Question: My Question is very simple.I have implemented google analytics in my Android App.Everything is working perfectly.There is no problem in my code.
But i am encountering a little problem in using google analytics console. i want to apply filter for screen views in google analytics.Given below i attached the picture for complete understanding.
<URL>

I have pointed out filter in picture that is showing the screens Name of my android app for last 30 min. i believe that is default filter of google analytics for screen views.i want to see it for Last one hour OR Last two hour OR Last day.
So what should i do for apply filter for last hour or day?
: I want to see the same table that is in attached picture. i don't want the customization report because there is not mention the screen name,app version,screen views in customization report.There is just showing the count of screen views.but i want to see the same table that is showing the attached picture.
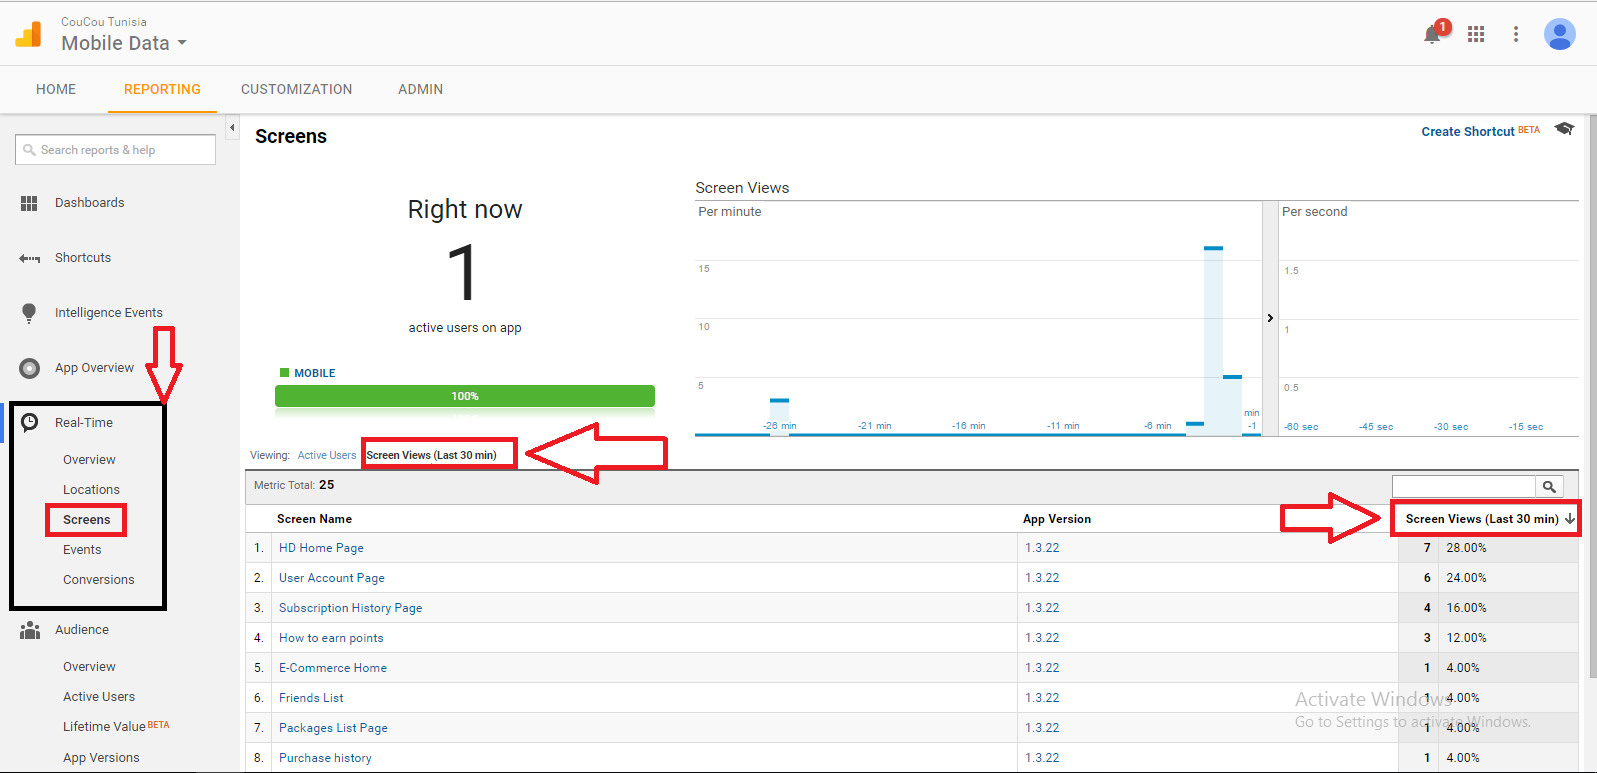
Answer: TL;DR: no you can't
Google Analytics has 2 reporting Api, the core and the realtime. Both api has more or less the same behaviour in the api and in the interface . So in this case can be applied to the interface and the API
The first one is used in all the report (except that section), this report usually takes 24-48 hours in processing for free user and a couple of hours for premium, here is where the data is more flexible and more robust. Due this processing time, it's not recomendable to do in that way, the data will be a mess. This is you option if you want to get the last day by hour and minutes (seconds are not available).
<URL>
The other api, the real time, it's not so solid, and has the limit of 30 minutes (can be less with the filter rt:minutesAgo) This api enables to you get the information by each second on the last minute or the information on each minute of the last 30 min.
<URL>
Greetings